Aerial crown-view tile of a tropical tree (Barro Colorado Island, Panama), acquired 20250616:
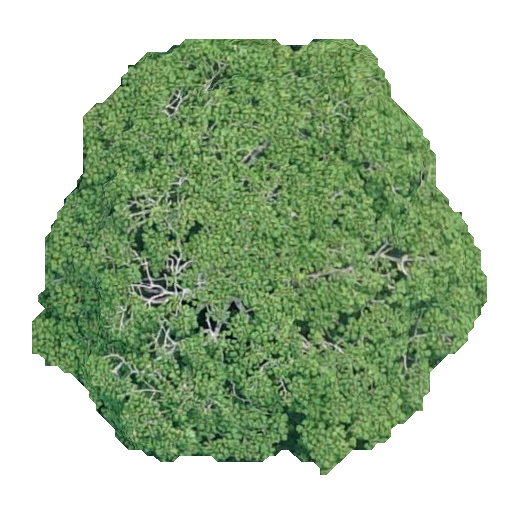
Species: Sterculia apetala
GBIF accepted scientific name: Sterculia apetala
Crown area: 213.402 m²